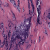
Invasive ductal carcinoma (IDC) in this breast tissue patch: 1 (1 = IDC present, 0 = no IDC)